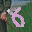
Label: 8